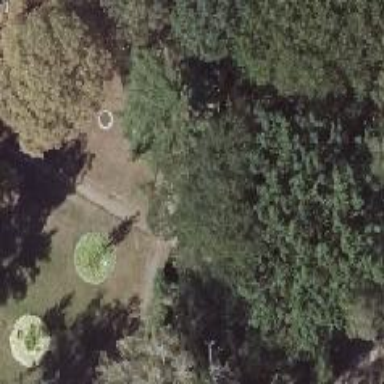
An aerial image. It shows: Historic tomb in cemetery.